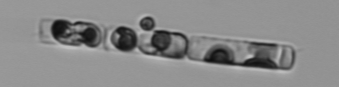
Label: Guinardia_delicatula_TAG_internal_parasite